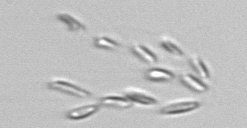
Label: Dinobryon